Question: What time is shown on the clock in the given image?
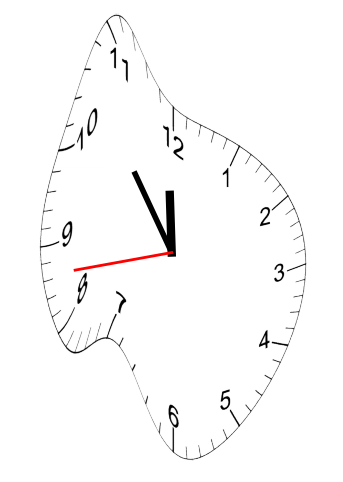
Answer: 11:53:43